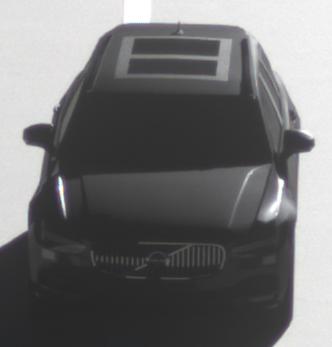
Make: Volvo
Model: V90
Detailed model: -
Model produced from: 2016
Model produced until: 2020
Doors: 5
Color: black
Road condition: dry road
Daytime: morning or afternoon
Contrast: high contrast